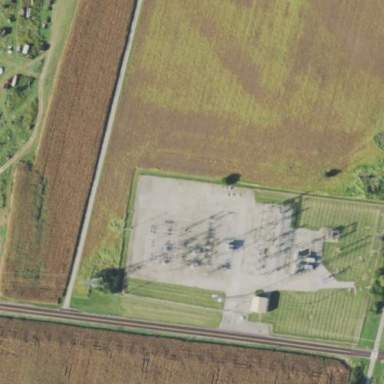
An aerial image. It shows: Chain link fence surrounding transmission level power substation.